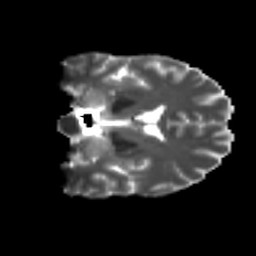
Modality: T2w
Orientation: coronal
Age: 37
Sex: male
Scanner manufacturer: ge
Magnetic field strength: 3 T
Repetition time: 7.8 s
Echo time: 0.061 s